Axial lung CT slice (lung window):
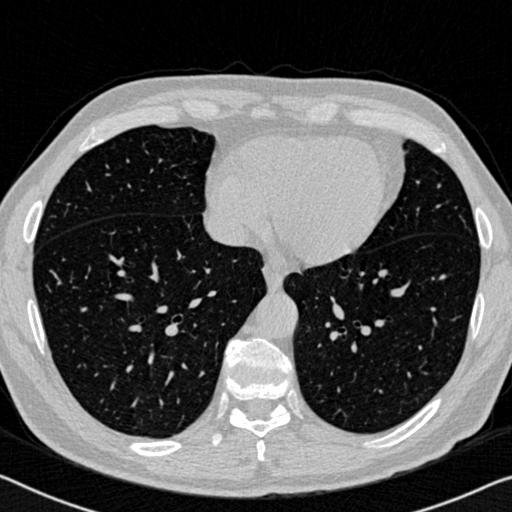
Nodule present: no